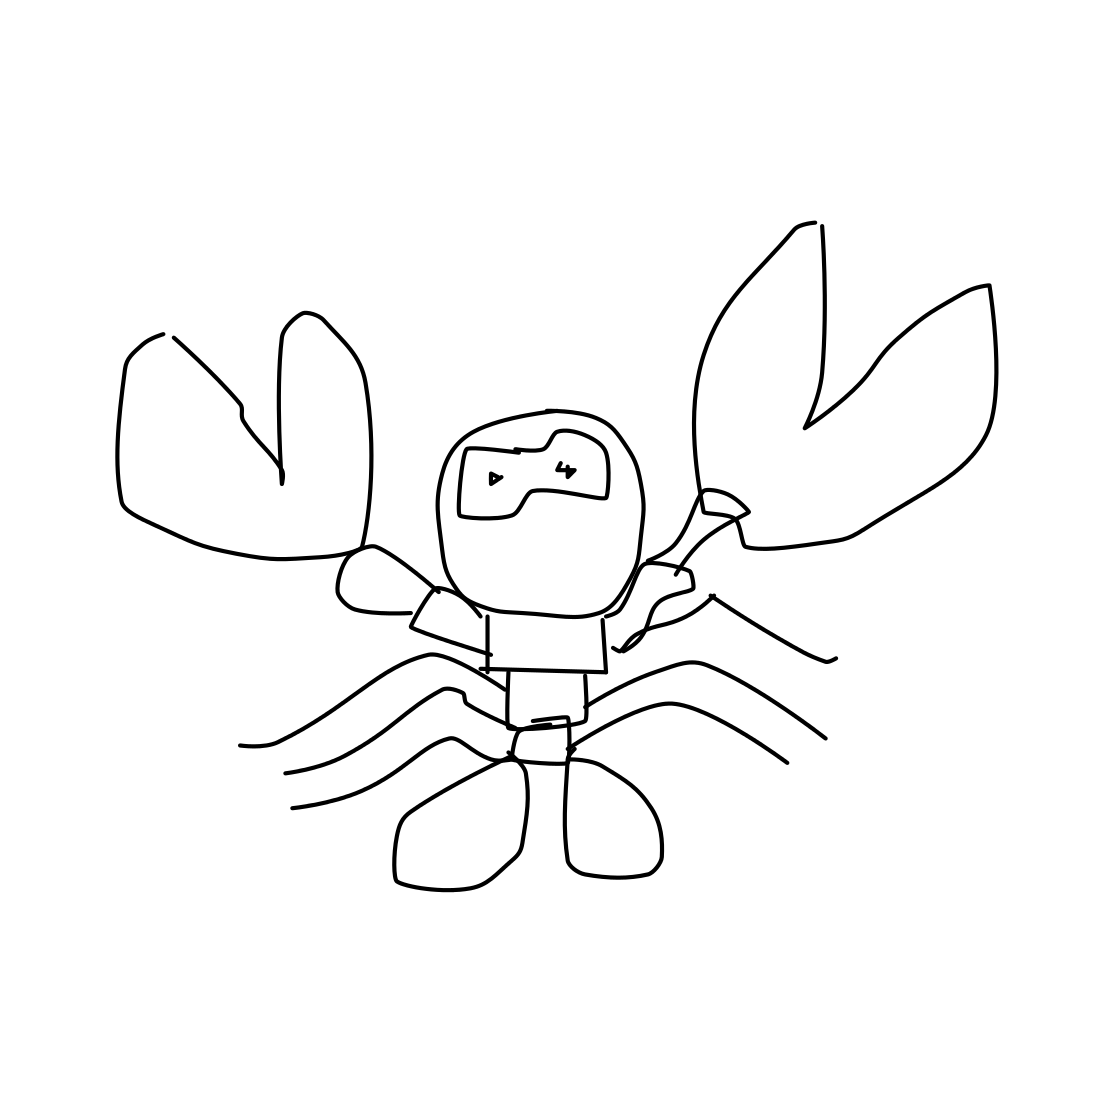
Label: lobster